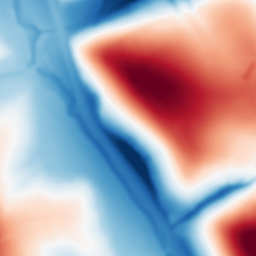
Category: multiscale
Decomposition family: dog_multiscale
Decomposition parameters: sigma_ratio: 2
n_scales: 5
base_sigma: 2
Upsampling method: bicubic
Upsampling parameters: scale: 2
Upsampling scale: 2